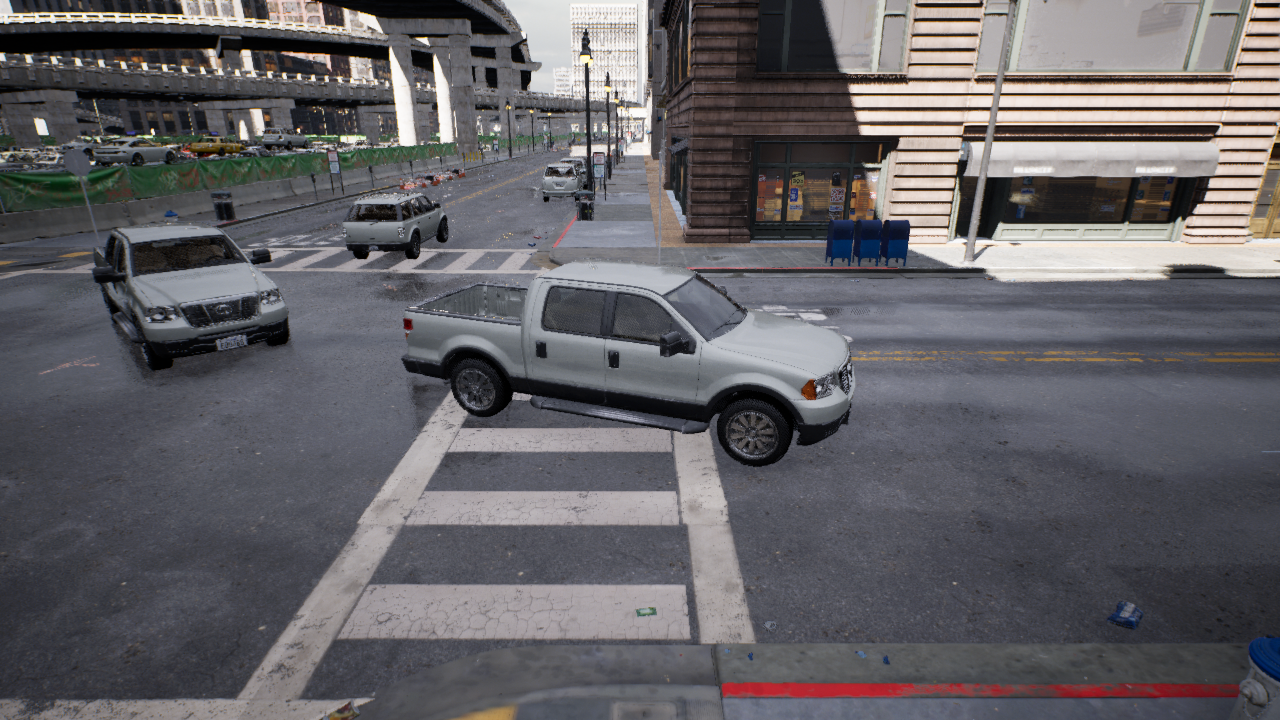
Venue: intersection
Lighting: clear day
Vehicle rig: pickup